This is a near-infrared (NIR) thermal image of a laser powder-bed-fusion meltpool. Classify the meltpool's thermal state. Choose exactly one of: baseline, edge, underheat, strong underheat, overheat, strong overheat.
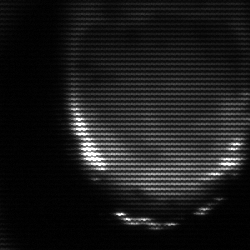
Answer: edge